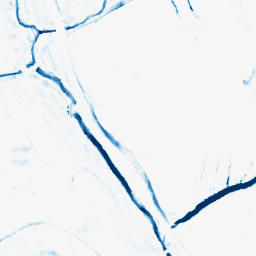
Category: morphological
Decomposition family: morphological_rect
Decomposition parameters: operation: closing
width: 5
height: 10
Upsampling method: bspline
Upsampling parameters: scale: 4
Upsampling scale: 4